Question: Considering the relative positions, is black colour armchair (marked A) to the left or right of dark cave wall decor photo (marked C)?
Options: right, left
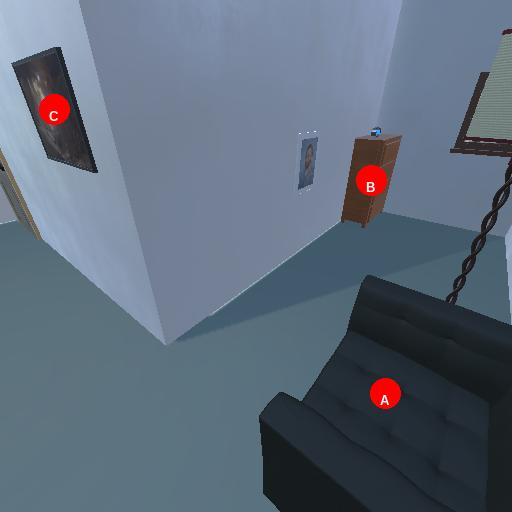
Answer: right